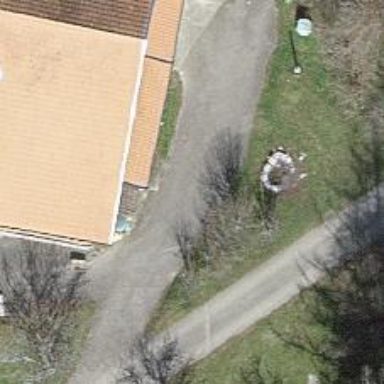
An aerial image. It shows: Paved driveway designated as service road.